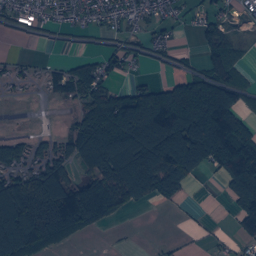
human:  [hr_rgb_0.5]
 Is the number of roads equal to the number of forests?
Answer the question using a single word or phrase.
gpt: no

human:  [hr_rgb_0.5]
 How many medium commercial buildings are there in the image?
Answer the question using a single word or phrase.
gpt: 0

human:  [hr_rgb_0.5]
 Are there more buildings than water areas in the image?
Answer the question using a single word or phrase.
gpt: yes

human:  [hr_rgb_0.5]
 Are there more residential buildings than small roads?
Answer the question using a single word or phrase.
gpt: no

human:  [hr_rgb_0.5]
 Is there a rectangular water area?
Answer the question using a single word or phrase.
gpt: no

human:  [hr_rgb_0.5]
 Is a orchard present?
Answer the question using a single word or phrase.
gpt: yes

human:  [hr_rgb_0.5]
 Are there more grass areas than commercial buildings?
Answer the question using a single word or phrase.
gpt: yes

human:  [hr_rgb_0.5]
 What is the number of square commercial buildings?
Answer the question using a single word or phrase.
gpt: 0

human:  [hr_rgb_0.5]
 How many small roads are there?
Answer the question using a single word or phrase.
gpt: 29

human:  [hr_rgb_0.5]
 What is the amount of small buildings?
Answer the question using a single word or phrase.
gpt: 14

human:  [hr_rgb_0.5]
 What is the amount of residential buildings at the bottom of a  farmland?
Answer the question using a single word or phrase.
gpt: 7

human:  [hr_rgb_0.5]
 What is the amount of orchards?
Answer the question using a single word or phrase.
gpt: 2

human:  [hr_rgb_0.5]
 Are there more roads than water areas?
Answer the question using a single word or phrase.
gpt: yes

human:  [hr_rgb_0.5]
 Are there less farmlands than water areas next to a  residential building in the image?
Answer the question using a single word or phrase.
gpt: no

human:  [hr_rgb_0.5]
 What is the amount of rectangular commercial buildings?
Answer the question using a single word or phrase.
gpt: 0

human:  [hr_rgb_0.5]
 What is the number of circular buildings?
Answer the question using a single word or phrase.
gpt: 0

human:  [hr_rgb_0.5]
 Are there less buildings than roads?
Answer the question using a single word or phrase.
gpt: yes

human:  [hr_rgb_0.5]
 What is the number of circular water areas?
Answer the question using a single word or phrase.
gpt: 0

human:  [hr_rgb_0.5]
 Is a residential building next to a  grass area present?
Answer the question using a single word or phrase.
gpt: yes

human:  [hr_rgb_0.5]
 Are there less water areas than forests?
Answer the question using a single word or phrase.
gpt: yes

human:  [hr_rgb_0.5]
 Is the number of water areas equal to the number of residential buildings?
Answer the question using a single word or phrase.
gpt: no

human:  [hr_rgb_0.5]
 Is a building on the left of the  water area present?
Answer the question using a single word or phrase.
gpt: no

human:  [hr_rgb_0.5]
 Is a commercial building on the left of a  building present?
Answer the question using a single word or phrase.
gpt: no

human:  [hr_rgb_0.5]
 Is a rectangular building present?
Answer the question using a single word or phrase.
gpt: yes

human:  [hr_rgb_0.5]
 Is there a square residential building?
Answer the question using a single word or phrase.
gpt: no

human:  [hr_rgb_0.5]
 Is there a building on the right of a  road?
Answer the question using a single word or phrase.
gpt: yes

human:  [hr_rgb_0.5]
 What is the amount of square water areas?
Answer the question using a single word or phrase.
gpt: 0

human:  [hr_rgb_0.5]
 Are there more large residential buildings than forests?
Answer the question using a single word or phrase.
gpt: no

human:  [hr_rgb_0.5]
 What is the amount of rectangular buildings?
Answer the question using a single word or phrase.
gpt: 5

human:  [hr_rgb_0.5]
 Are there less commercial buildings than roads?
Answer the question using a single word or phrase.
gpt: yes

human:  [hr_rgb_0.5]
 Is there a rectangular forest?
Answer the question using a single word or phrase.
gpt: yes

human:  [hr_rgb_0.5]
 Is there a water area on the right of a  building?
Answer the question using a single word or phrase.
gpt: no

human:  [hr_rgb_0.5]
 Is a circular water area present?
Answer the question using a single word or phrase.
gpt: no

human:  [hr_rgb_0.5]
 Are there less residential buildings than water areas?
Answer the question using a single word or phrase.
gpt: no

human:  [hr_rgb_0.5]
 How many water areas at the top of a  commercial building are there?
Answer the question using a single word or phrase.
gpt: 0

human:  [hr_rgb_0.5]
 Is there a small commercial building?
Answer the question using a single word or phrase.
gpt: no